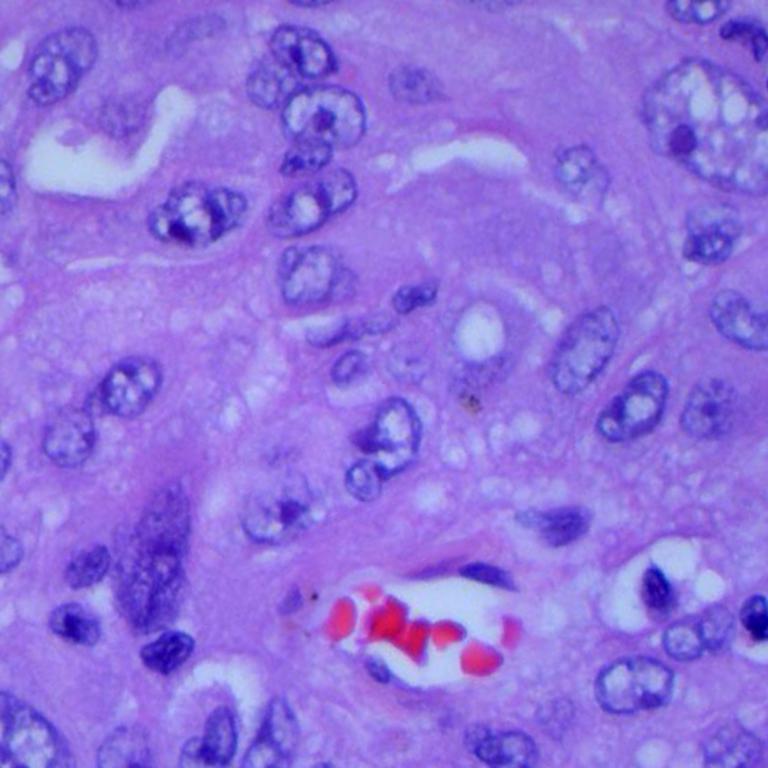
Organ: lung
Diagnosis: adenocarcinomas